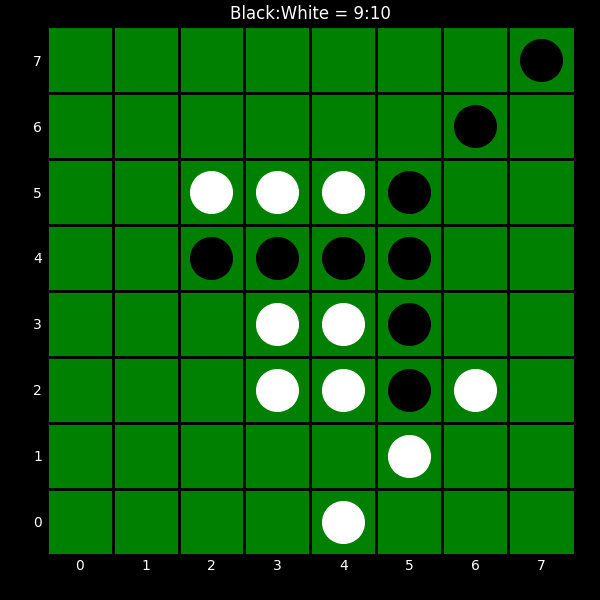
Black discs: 9
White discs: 10